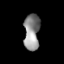
Tissue: lung
Cell type: Endothelial cells
Senescence score: 0.623
Nuclear area (px): 552
Mean DAPI intensity: 142.197